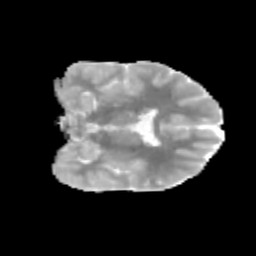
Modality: MD
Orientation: coronal
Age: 12
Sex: male
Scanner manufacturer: siemens
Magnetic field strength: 3 T
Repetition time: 3.8 s
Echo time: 0.07 s